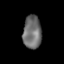
Tissue: lung
Cell type: Epithelial cells
Senescence score: 0.2034
Nuclear area (px): 601
Mean DAPI intensity: 109.053